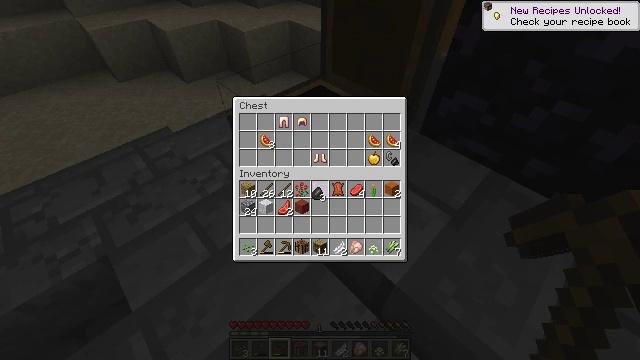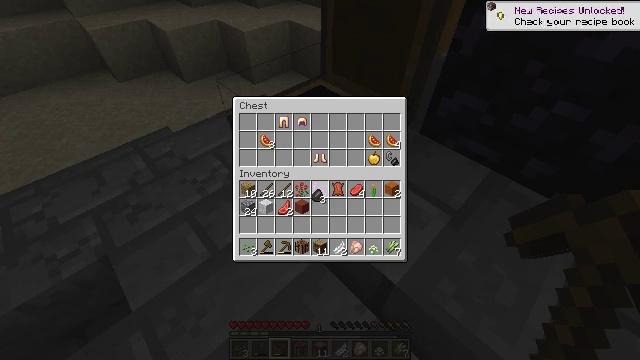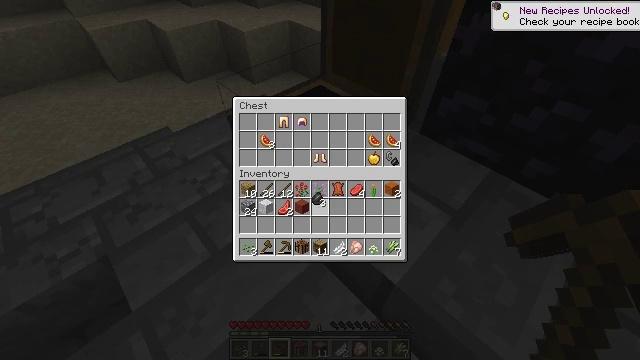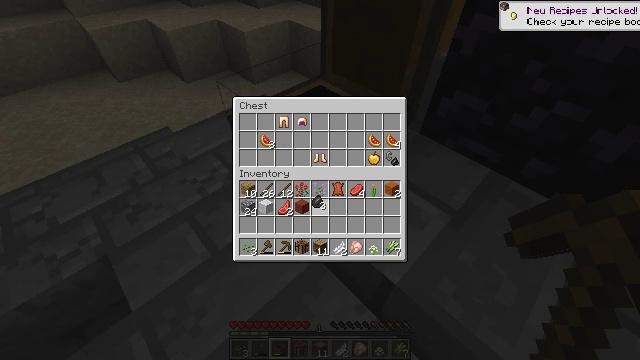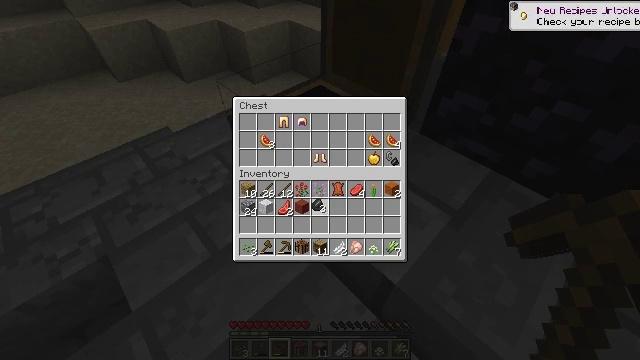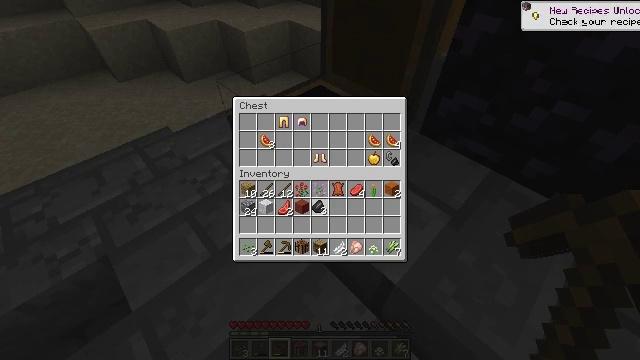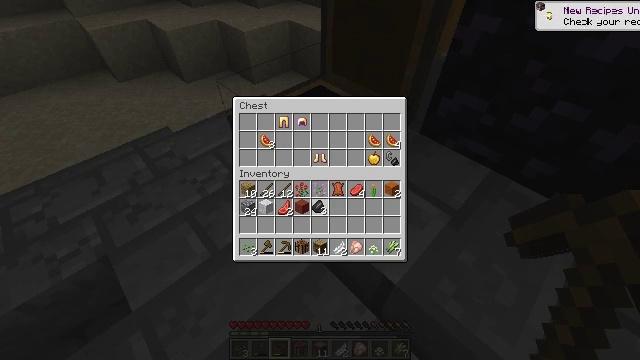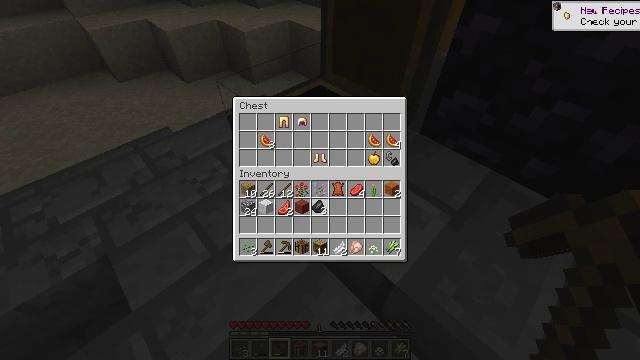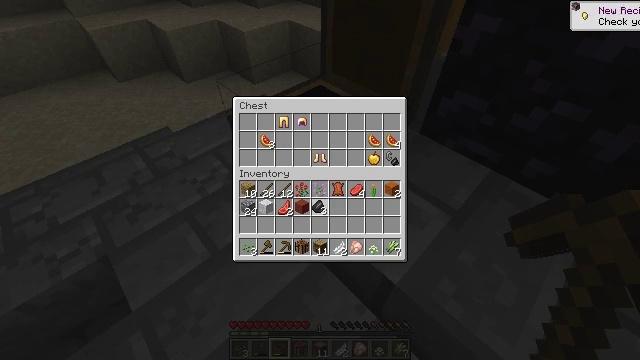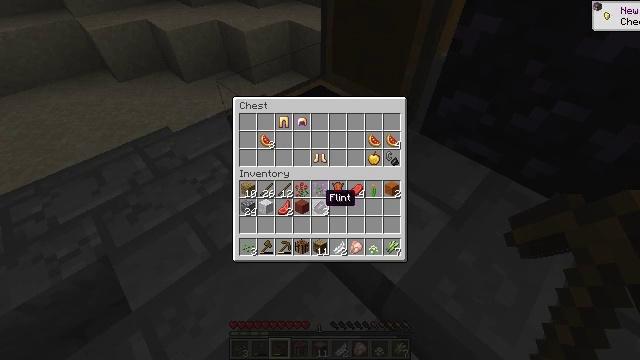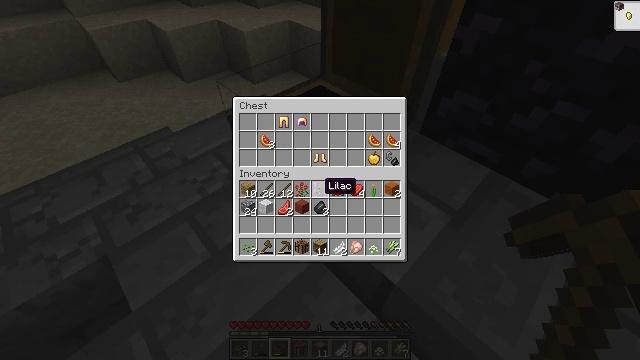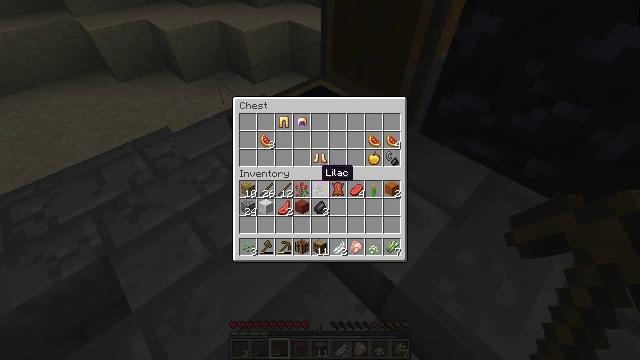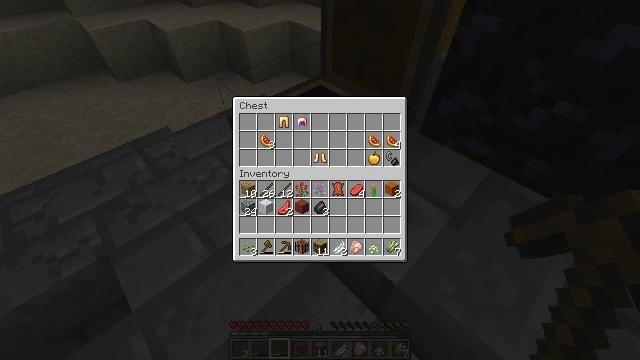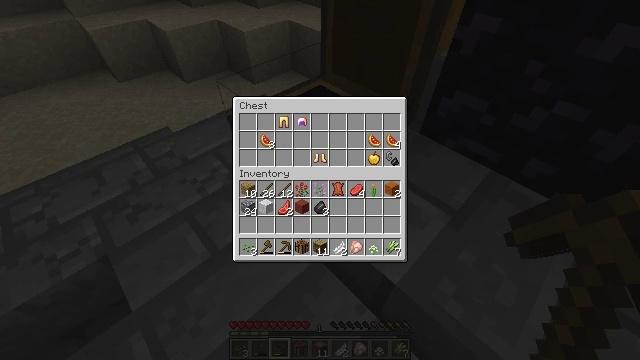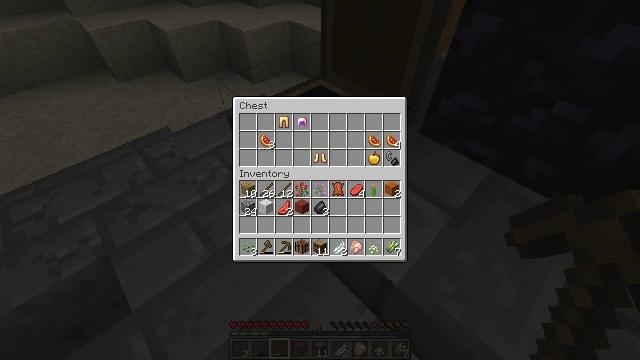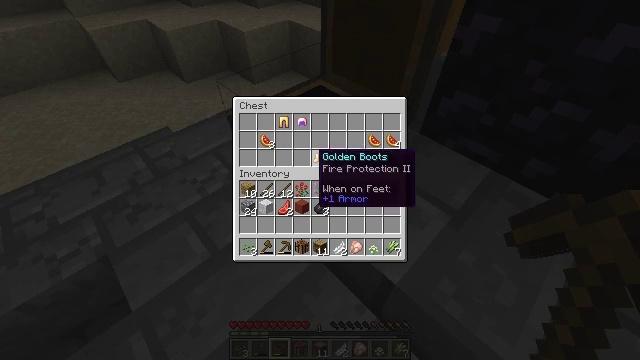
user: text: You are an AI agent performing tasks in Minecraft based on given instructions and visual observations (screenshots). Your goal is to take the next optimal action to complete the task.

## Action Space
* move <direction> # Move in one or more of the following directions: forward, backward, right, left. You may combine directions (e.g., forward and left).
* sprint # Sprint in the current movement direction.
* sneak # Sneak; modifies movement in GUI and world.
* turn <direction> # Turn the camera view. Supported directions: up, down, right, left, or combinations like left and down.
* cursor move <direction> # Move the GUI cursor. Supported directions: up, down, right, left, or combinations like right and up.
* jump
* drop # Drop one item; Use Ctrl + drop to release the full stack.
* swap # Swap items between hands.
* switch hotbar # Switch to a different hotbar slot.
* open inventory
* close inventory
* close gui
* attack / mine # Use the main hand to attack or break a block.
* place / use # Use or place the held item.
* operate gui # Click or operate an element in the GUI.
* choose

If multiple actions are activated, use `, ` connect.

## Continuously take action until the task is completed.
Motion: motion action
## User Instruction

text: Attack the chest to pick it up.
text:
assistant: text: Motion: no_op
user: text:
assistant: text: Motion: no_op
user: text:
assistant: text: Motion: no_op
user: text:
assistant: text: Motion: no_op
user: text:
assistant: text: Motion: no_op
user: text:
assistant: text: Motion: no_op
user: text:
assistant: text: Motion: operate gui
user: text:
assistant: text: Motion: operate gui
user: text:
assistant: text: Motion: no_op
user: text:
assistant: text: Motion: cursor move up
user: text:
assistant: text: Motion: cursor move up
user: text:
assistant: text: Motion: cursor move up
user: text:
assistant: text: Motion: no_op
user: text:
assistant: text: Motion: no_op
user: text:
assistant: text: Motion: no_op
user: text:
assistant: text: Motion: no_op
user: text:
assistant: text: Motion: no_op
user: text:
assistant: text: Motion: no_op
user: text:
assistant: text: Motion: no_op
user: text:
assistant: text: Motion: no_op
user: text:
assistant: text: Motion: no_op
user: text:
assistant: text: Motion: operate gui
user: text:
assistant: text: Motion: operate gui
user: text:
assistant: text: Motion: no_op
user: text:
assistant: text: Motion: cursor move down
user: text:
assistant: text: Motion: cursor move right and down
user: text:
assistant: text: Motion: no_op
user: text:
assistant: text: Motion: no_op
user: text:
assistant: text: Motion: no_op
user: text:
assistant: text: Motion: no_op